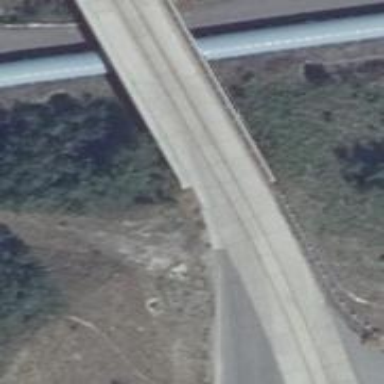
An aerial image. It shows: Service road on bridge.